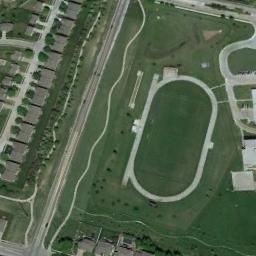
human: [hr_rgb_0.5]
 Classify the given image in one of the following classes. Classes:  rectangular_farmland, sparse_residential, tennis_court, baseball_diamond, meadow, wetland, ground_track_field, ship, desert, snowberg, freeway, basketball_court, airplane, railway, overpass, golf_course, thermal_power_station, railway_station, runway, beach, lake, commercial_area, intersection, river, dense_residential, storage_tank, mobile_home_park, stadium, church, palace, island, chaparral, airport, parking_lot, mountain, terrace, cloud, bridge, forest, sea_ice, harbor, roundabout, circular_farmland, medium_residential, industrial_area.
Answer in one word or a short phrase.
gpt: ground_track_field